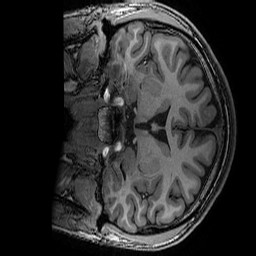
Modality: T1w
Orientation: coronal
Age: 19
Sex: male
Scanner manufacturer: ge
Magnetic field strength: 3 T
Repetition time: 0.007 s
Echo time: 0.00342 s